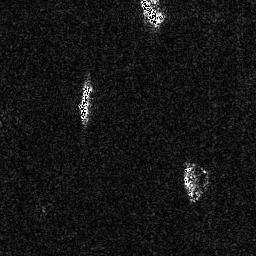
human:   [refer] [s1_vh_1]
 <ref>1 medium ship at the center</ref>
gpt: <box>[[29, 30, 36, 48, 0]]</box>